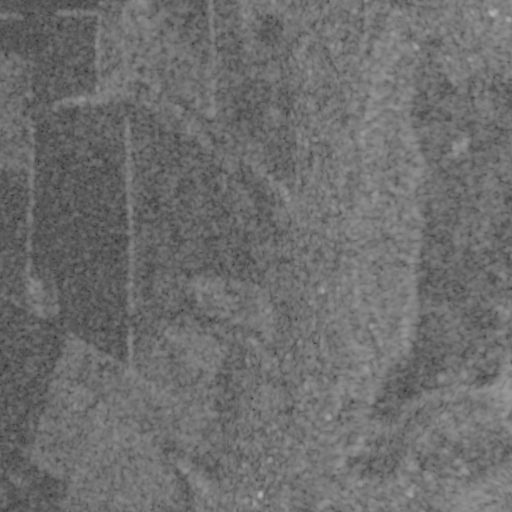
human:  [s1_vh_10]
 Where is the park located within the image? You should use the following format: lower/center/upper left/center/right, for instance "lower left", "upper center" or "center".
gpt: The park is located in the upper right of the image.
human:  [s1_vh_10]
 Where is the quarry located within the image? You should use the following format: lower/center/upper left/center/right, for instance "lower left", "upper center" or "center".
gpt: The quarry is located in the lower right of the image.
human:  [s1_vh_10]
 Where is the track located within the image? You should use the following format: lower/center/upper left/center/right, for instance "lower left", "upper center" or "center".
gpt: There is no track in the image.

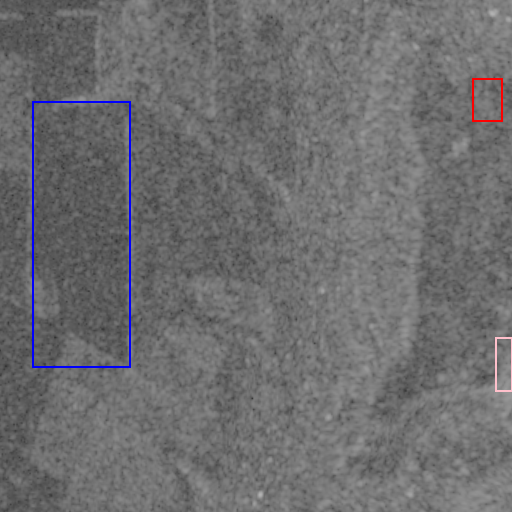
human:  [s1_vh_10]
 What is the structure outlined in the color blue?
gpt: The structure outlined in blue is a crop field.
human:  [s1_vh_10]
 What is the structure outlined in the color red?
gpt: The structure outlined in red is a park.
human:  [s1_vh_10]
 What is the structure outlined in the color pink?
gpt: The structure outlined in pink is a quarry.
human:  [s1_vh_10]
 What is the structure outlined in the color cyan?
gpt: There is no cyan outline.